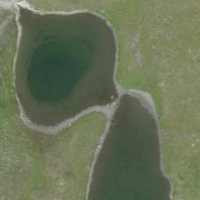
EUNIS habitat code: 26
Species observed at this site:
Rupicapra rupicapra